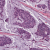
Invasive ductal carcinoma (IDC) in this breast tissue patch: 1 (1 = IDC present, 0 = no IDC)